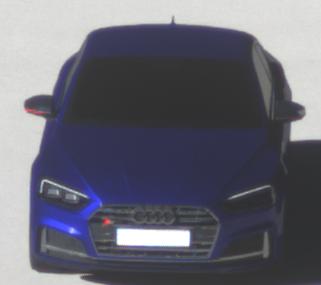
Make: Audi
Model: S5 Sportback
Detailed model: 8T Facelift
Model produced from: 2011
Model produced until: 2016
Doors: 5
Color: blue
Road condition: dry road
Daytime: morning or afternoon
Contrast: high contrast